Question: I am displaying an 10x10px image resized to 250x250px. I am desiring pixelation in this case, but what seems to be happening is that the pixelation is getting blurred by the browser in an attempt to improve the visual quality of the pixelated image. Is there any way to disable this from happening for certain images?

This appears to be a "feature" of the browser, as different apps, like Preview (Mac) will display a crisp pixelation, and Finder (Mac) will display a fuzzy pixelation.
I would like to find a way in PHP or HTML5 to force the crisp pixelation.
Thanks for any help! :)
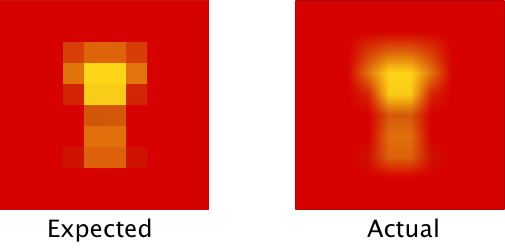
Answer: when you what to resize your img you should look for "bicubic" and use css.
'''
<html>
<head></head>
<body>
<img src="Untitled.bmp" style="width:500px; height:500px;
image-rendering: -moz-crisp-edges;
-ms-interpolation-mode: bicubic;"></img>
</body>
</html>
'''
May this link helps you to understand different techniques:
<URL>
I hope that helps you out.
BR